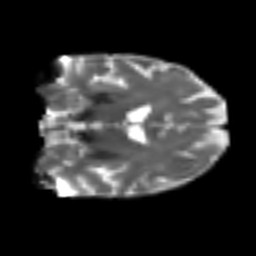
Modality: T2w
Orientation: coronal
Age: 61
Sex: male
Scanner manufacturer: siemens
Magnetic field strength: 3 T
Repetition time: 4.987 s
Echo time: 0.0792 s